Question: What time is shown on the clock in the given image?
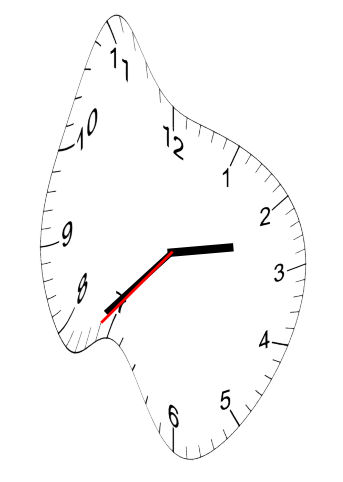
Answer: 02:37:37